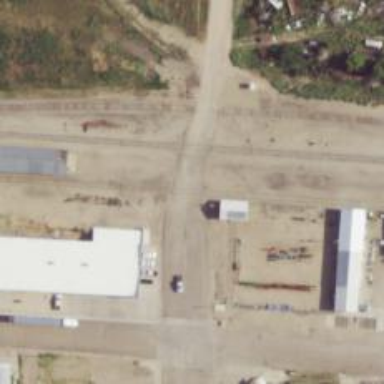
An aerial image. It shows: Railway siding with rails.